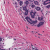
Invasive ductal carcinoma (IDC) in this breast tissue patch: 0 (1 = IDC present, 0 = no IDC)